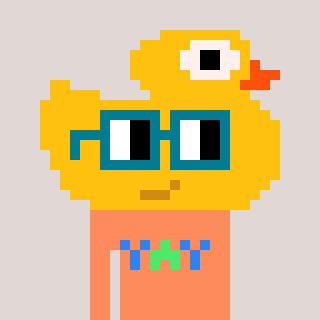
a pixel art character with square dark green glasses, a ducky-shaped head and a peachy-colored body on a warm background